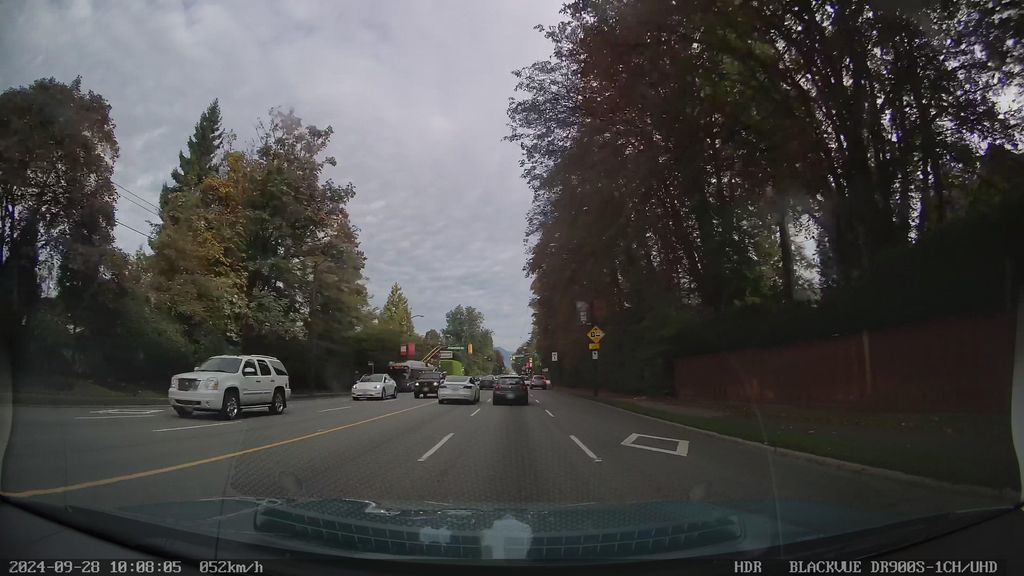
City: vancouver